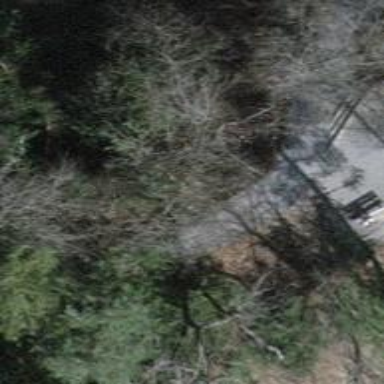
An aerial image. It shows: Gravel path with excellent trail visibility.